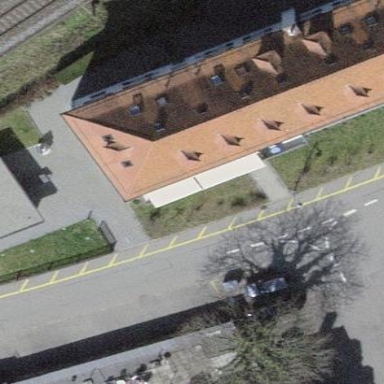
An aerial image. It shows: Residential building with apartments. The roof has hipped shape.